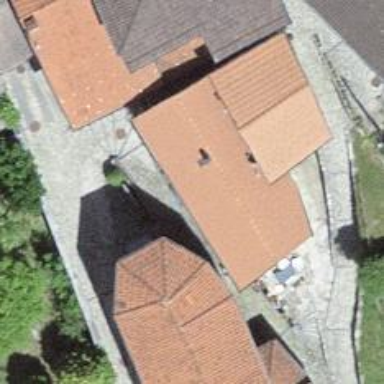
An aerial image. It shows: Steps on cobblestone road.